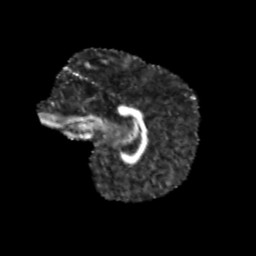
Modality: FA
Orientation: sagittal
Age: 12
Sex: male
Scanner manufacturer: siemens
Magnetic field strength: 3 T
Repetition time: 3.8 s
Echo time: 0.07 s